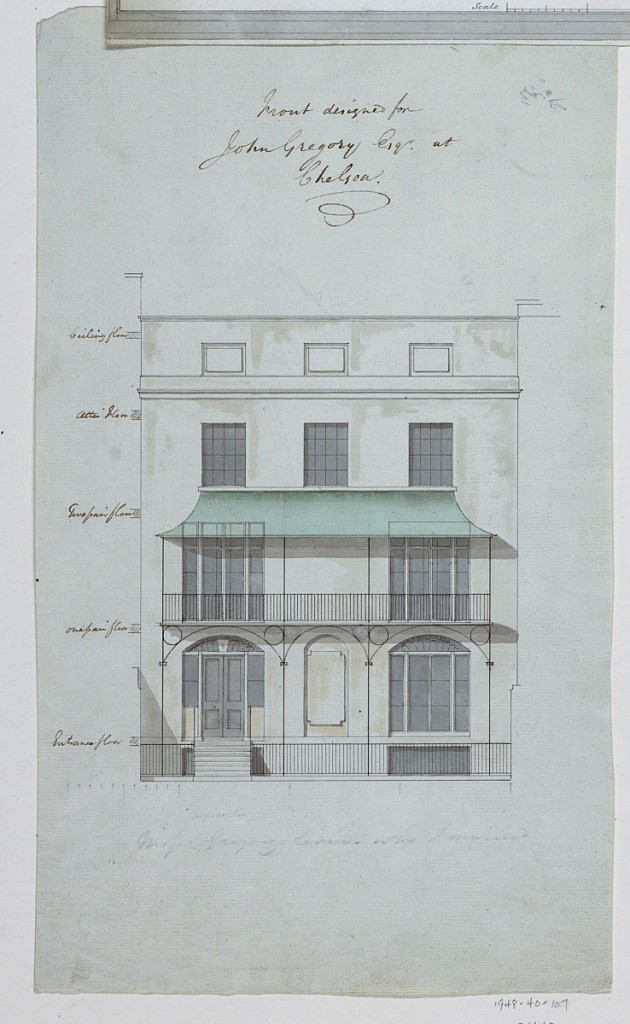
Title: Elevation of House for J. Gregory, Chelsea
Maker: Thomas Chawner, English, 1775 – 1851
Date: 1807–10
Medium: Graphite; pen and black ink; brush and gray, green and yellow wash on off white laid paper
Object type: Drawing
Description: Front elevation of a house places on the lower portion of the sheet.
Inscription above..